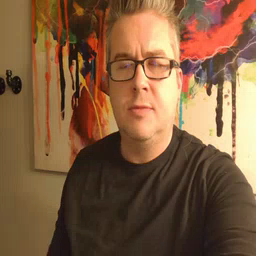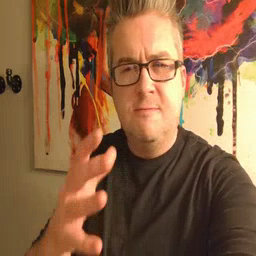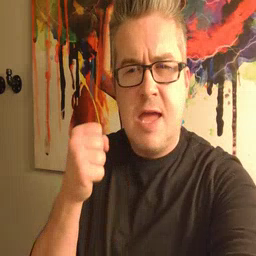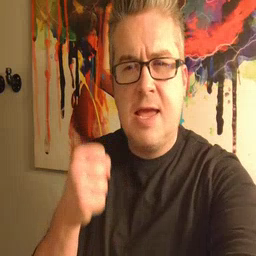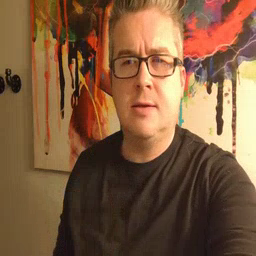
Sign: fast